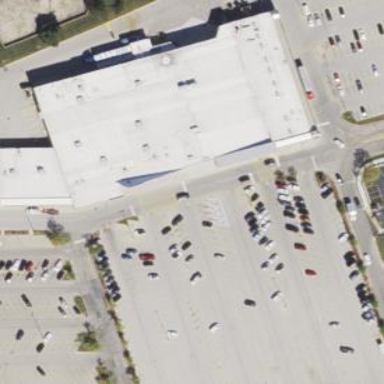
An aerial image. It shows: Supermarket.